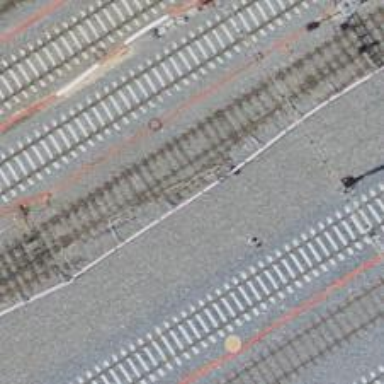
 electrified by contact line. It passes through service yard."